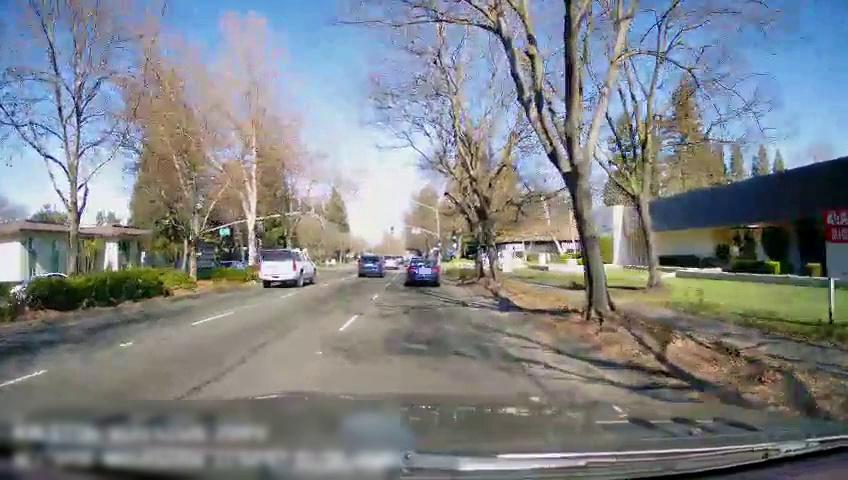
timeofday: Day
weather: Sunny
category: Drivable Space
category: Vehicles | Truck
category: Vehicles | SUV
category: Vehicles | Car
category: Vehicles | Car
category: Vehicles | Car
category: Lanes | Alternate Lane
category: Lanes | Current Lane
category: Traffic | Signs